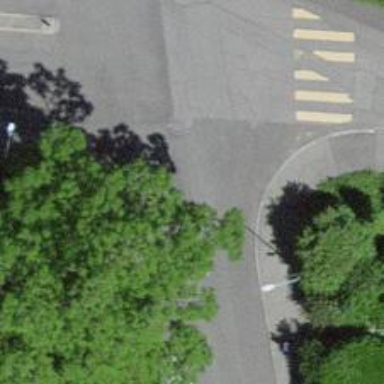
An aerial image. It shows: Unmarked road crossing.